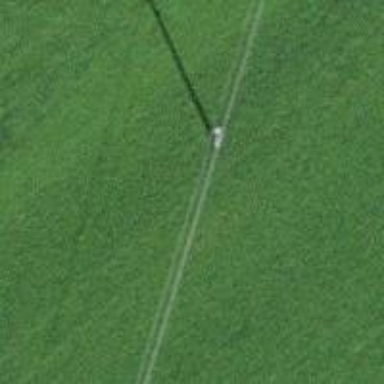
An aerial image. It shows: Power pole.